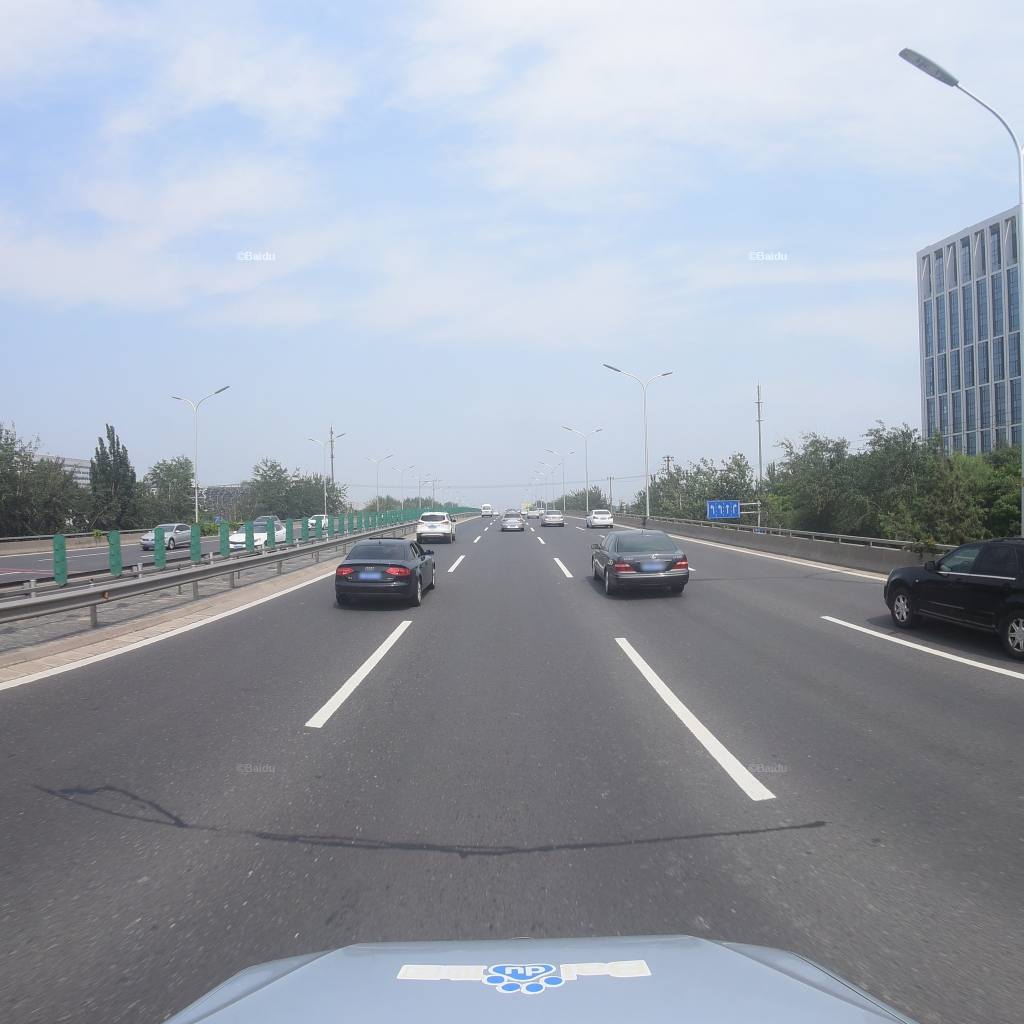
Region: Fengtai
Road damage annotations: transverse patch